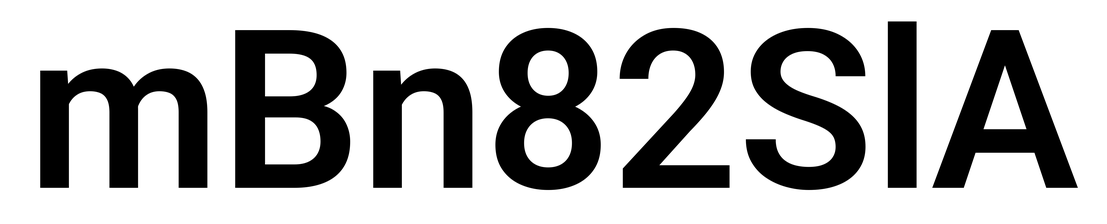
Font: Roboto_SemiBold